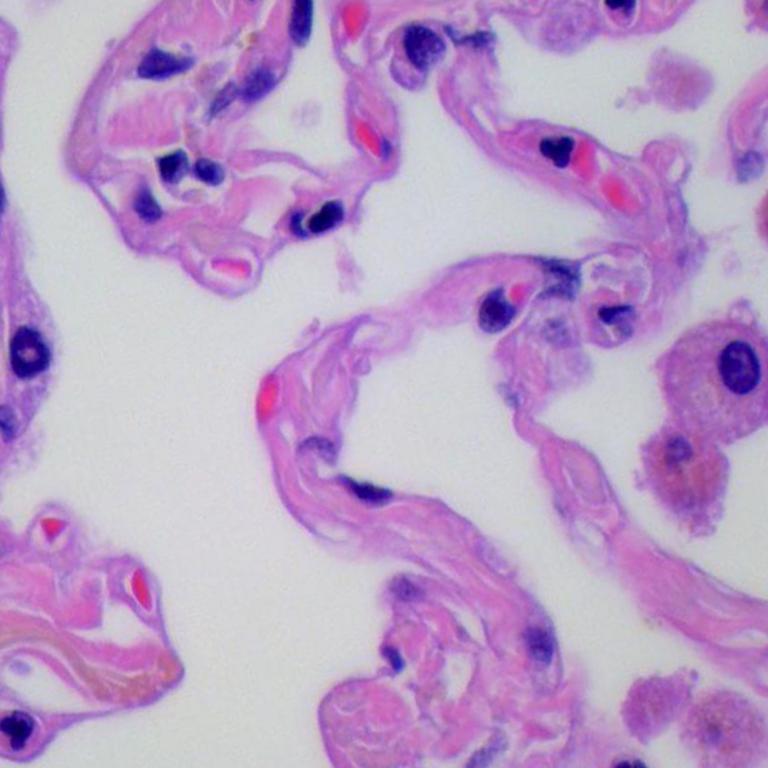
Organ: lung
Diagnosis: benign